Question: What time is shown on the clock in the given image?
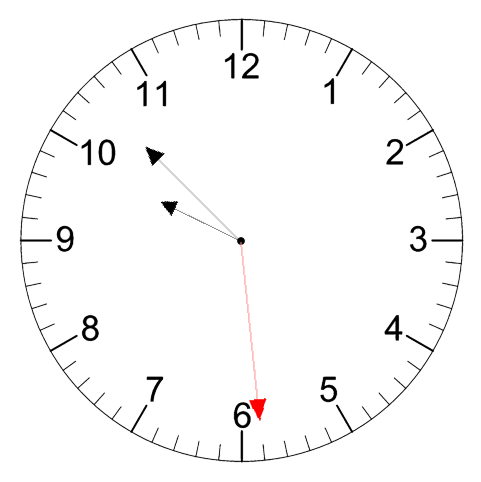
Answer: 09:52:29